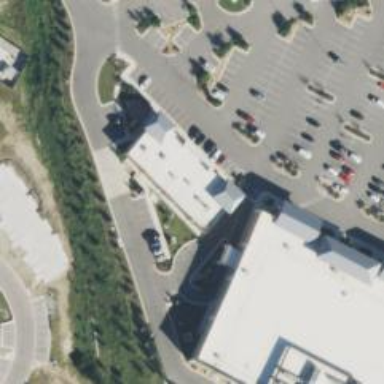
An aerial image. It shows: Veterinary facility.